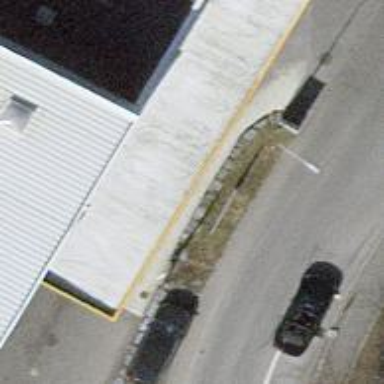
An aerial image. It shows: Fuel station.